Question: I'm building custom resource provider driven by very custom language. In order to do that I have to create tree data structure from custom expression. Let me explain:
'''
f1(f2,f3,f6(f4),f5)
'''
Above, is example of my custom expression , from which I want to build tree. Root - 'f1', has children : 'f2', 'f3', 'f4', 'f5'. But 'f4' also has it's own children.
I've written solution for this problem, but I want to find better way to achieve this goal.
'''
class Node
{
public string val;
public List<Node> child = new List<Node>();
}
private Node parseInput(string input, int index)
{
string nodeName = findToken(input,ref index);
Node tmp = new Node() { val = nodeName };
tmp.child = expandNodes(input, ref index);
return tmp;
}
private List<Node> expandNodes(string input, ref int index)
{
List<Node> res = new List<Node>();
while (!char.IsLetterOrDigit(input[index++]) && index < input.Length) ;
index--;
while (index < input.Length)
{
if (checkNext(input, index, ')'))
{
while (!char.IsLetterOrDigit(input[index++]) && index < input.Length) ;
index--;
return res;
}
Node tmp = new Node() { val = findToken(input,ref index) };
if (checkNext(input, index, '('))
{
tmp.child = expandNodes(input, ref index);
}
res.Add(tmp);
}
return res;
}
private bool checkNext(string s, int index, char desiredChar)
{
string vc = "" + s[index];
while (index < s.Length && !char.IsLetterOrDigit(s[index]))
{
char chr = s[index];
if (chr == desiredChar)
{
return true;
}
index++;
}
return false;
}
private string findToken(string s, ref int index)
{
string res = null;
while (!char.IsLetterOrDigit(s[index++]) && index < s.Length) ;
index--;
while (index < s.Length && char.IsLetterOrDigit(s[index]))
{
res += s[index];
index++;
}
return res;
}
'''

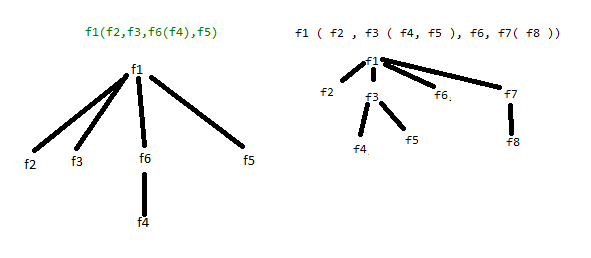
Answer: I'd rather put 'Parse' as a into the 'Node' class:
'''
// Simplified implementation: some checks removed, many useful methods omitted
public class Node {
private String m_Title;
private Node m_Parent;
private List<Node> m_Items = new List<Node>();
public Node(String title) {
m_Title = title;
}
public Node Parent {
get {
return m_Parent;
}
}
public IReadOnlyList<Node> Items {
get {
return m_Items;
}
}
public void Add(Node value) {
m_Items.Add(value);
value.m_Parent = this;
}
public String Title {
get {
return m_Title;
}
}
public override String ToString() {
if (m_Items.Count <= 0)
return m_Title;
StringBuilder Sb = new StringBuilder();
Sb.Append(m_Title);
Sb.Append("(");
for (int i = 0; i < m_Items.Count; ++i) {
Sb.Append(m_Items[i].ToString());
if (i < m_Items.Count - 1)
Sb.Append(",");
}
Sb.Append(")");
return Sb.ToString();
}
public static Node Parse(String value) {
Node owner = null;
Node current = null;
StringBuilder Sb = new StringBuilder();
foreach (Char ch in value) {
if (Char.IsLetterOrDigit(ch))
Sb.Append(ch);
else {
if (Sb.Length > 0) {
current = new Node(Sb.ToString());
Sb.Length = 0;
if (owner != null)
owner.Add(current);
else
owner = current;
}
if (ch == '(')
owner = current;
else if (ch == ')' && (owner.Parent != null))
owner = owner.Parent;
}
}
// Tail
if (Sb.Length > 0) {
current = new Node(Sb.ToString());
Sb.Length = 0;
if (owner != null)
owner.Add(current);
else
owner = current;
}
return owner;
}
}
...
Node test = Node.Parse("f1(f2,f3,f6(f4),f5)");
String check = test.ToString(); // <- "f1(f2,f3,f6(f4),f5)"
'''